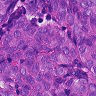
Metastatic tissue present: yes